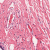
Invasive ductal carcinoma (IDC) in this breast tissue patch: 0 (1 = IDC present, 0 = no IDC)